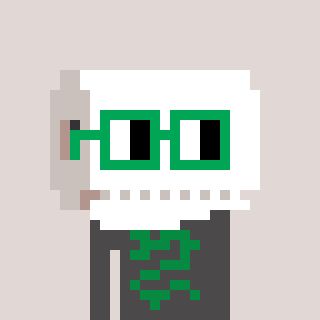
a pixel art character with square green glasses, a toiletpaper-full-shaped head and a grayscale-colored body on a warm background